Question: UI:

I have a dropdown list with four types of currencies. Every time I pick a new currency, the currency representations on the screen should also change. When I choose the first time, let's say Euro, all my currency marks go blank. Then, if I pick Pound, all my currency marks a change to the Euro sign. Why my state change is delayed?
'''
import React, { useState,useContext,useEffect } from 'react';import { AppContext } from '../context/AppContext';
const Budget = () => {const [currency, setCurrency] = useState('');const { dispatch } = useContext(AppContext);
const handleChange = (event) => {
setCurrency(event.target.value);
changeCurrency()
};
const changeCurrency = () => {
dispatch({
type: 'CHG_CURRENCY',
payload: currency,
});
}
useEffect(() => {console.log(currency);}, [currency] )
return (
<div className="alert alert-secondary">
<select id="inputGroupSelect02" onChange={handleChange}>
<option defaultValue>Currency</option>
<option value="$" name="dollar">$ Dollar</option>
<option value="PS" name="pound">PS Pound</option>
<option value="EUR" name="euro">EUR Euro</option>
<option value="Rs" name="ruppee">Rs Ruppee</option>
</select>
</div>
);
export default Budget;
'''
'''
import React, { createContext, useReducer } from 'react';
// 5. The reducer - this is used to update the state, based on the action
export const AppReducer = (state, action) => {
let budget = 0;
switch (action.type) {
case 'ADD_EXPENSE':
let total_budget = 0;
total_budget = state.expenses.reduce(
(previousExp, currentExp) => {
return previousExp + currentExp.cost
},0
);
total_budget = total_budget + action.payload.cost;
action.type = "DONE";
if(total_budget <= state.budget) {
total_budget = 0;
state.expenses.map((currentExp)=> {
if(currentExp.name === action.payload.name) {
currentExp.cost = action.payload.cost + currentExp.cost;
}
return currentExp
});
return {
...state,
};
} else {
alert("Cannot increase the allocation! Out of funds");
return {
...state
}
}
case 'RED_EXPENSE':
const red_expenses = state.expenses.map((currentExp)=> {
if (currentExp.name === action.payload.name && currentExp.cost - action.payload.cost >= 0) {
currentExp.cost = currentExp.cost - action.payload.cost;
budget = state.budget + action.payload.cost
}
return currentExp
})
action.type = "DONE";
return {
...state,
expenses: [...red_expenses],
};
case 'DELETE_EXPENSE':
action.type = "DONE";
state.expenses.map((currentExp)=> {
if (currentExp.name === action.payload) {
budget = state.budget + currentExp.cost
currentExp.cost = 0;
}
return currentExp
})
action.type = "DONE";
return {
...state,
budget
};
case 'SET_BUDGET':
action.type = "DONE";
state.budget = action.payload;
return {
...state,
};
case 'CHG_CURRENCY':
action.type = "DONE";
state.currency = action.payload;
return {
...state
}
default:
return state;
}
};
// 1. Sets the initial state when the app loads
const initialState = {
budget: 2000,
expenses: [
{ id: "Marketing", name: 'Marketing', cost: 50 },
{ id: "Finance", name: 'Finance', cost: 300 },
{ id: "Sales", name: 'Sales', cost: 70 },
{ id: "Human Resource", name: 'Human Resource', cost: 40 },
{ id: "IT", name: 'IT', cost: 500 },
],
currency: 'PS'
};
// 2. Creates the context this is the thing our components import and use to get the state
export const AppContext = createContext();
// 3. Provider component - wraps the components we want to give access to the state
// Accepts the children, which are the nested(wrapped) components
export const AppProvider = (props) => {
// 4. Sets up the app state. takes a reducer, and an initial state
const [state, dispatch] = useReducer(AppReducer, initialState);
let remaining = 0;
if (state.expenses) {
const totalExpenses = state.expenses.reduce((total, item) => {
return (total = total + item.cost);
}, 0);
remaining = state.budget - totalExpenses;
}
return (
<AppContext.Provider
value={{
expenses: state.expenses,
budget: state.budget,
remaining: remaining,
dispatch,
currency: state.currency
}}
>
{props.children}
</AppContext.Provider>
);
};
'''
Spent so far component
'''
import React, { useContext } from 'react';
import { AppContext } from '../context/AppContext';
const ExpenseTotal = () => {
const { expenses,currency } = useContext(AppContext);
const totalExpenses = expenses.reduce((total, item) => {
return (total += item.cost);
}, 0);
return (
<div className='alert alert-primary'>
<span>Spent so far: {currency}{totalExpenses}</span>
</div>
);
};
export default ExpenseTotal;
'''
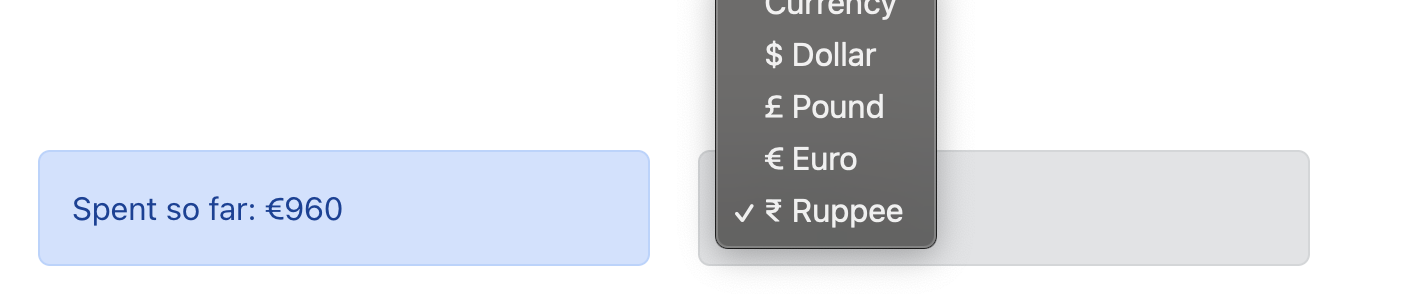
Answer: Put the 'changeCurrency()' in your useEffectHook.
This is happening because when you call 'setCurrency' to update your state it does not update it instantly, instead it throws it in a queue which will not take effect until you current running stack gets empty. As a result you don't get the currency state updated instantly.
And I would recommend you to take look at this react documentation
Which will describe you why this is happening in details
<URL>